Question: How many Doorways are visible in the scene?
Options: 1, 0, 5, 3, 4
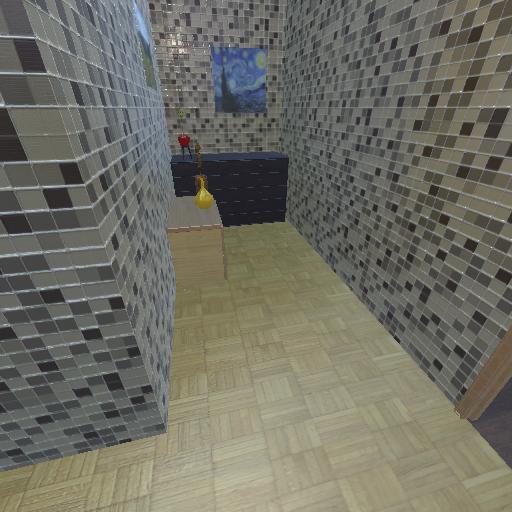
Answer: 1